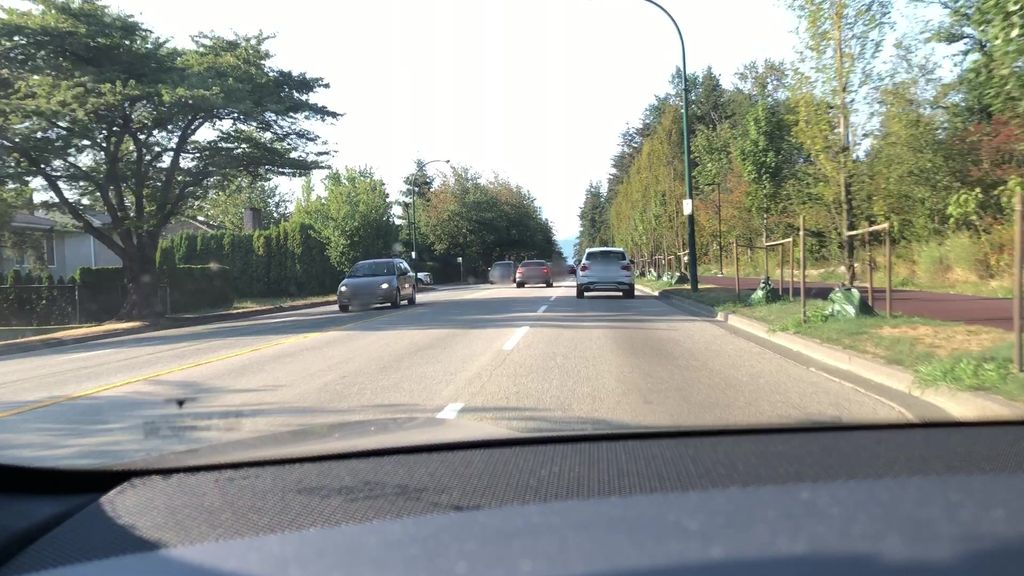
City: vancouver